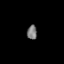
Tissue: lung
Cell type: Myeloid cells
Senescence score: 0.5681
Nuclear area (px): 138
Mean DAPI intensity: 120.855